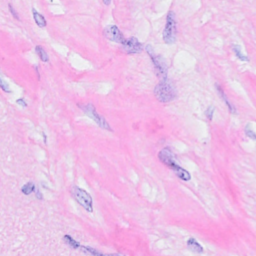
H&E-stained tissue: Breast